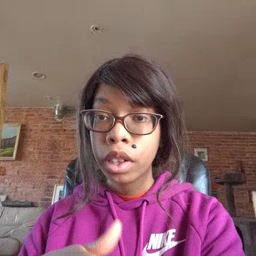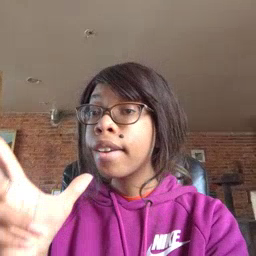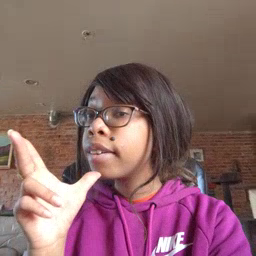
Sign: hen